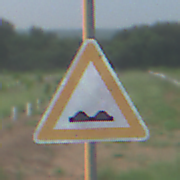
Verkehrszeichen: UnebeneFahrbahn
Umgebung: Outdoor, Nature
Tageszeit: SunriseSunset
Wetter: PartlyCloudy
Licht: Natural
Jahreszeit: NotSpecified
Kontrast: LowContrast